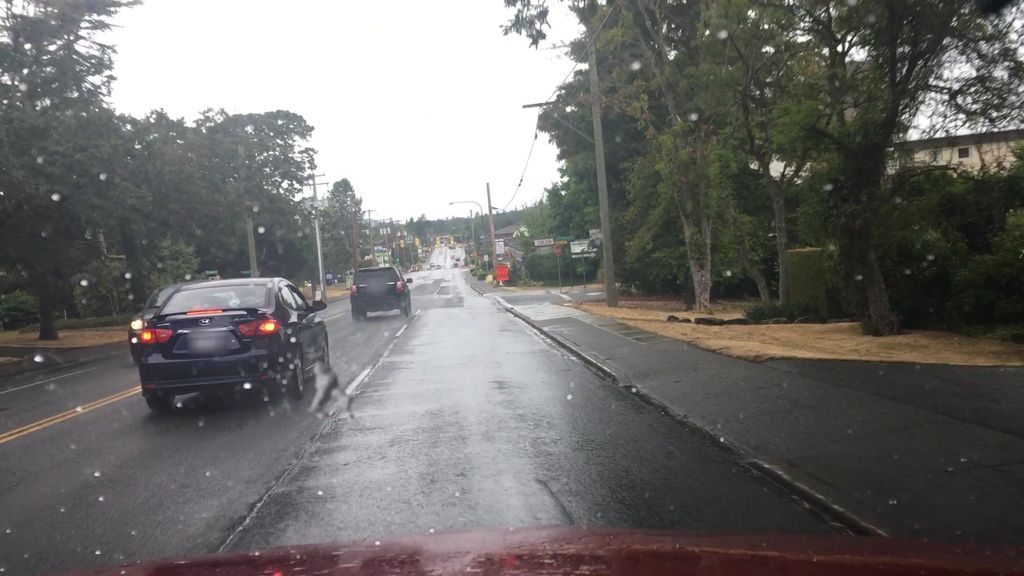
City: victoria